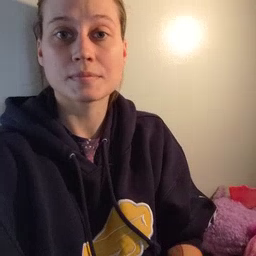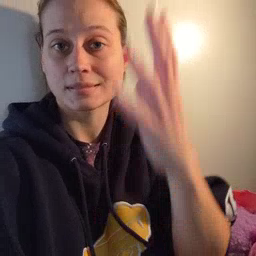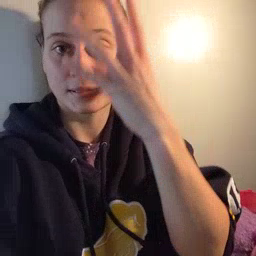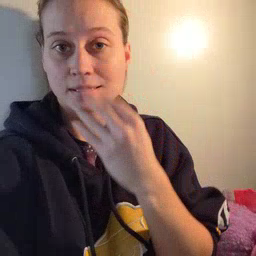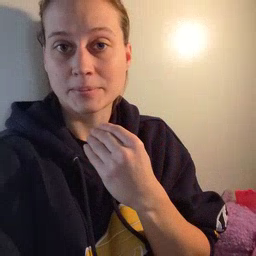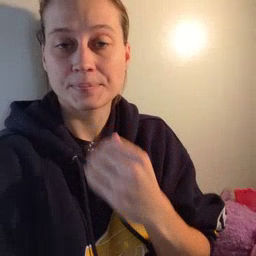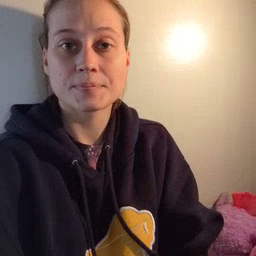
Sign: sleep